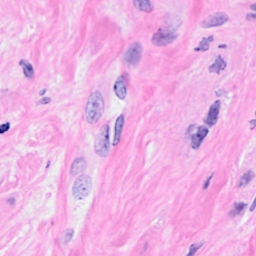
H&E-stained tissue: Breast